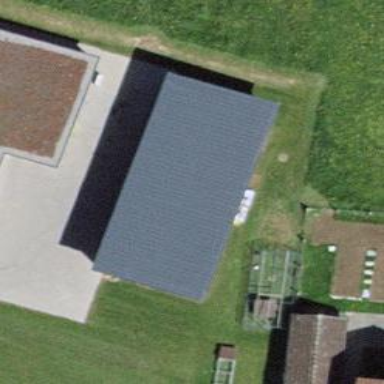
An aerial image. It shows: Garage.